Question: I'm trying to get an image using an intent but when I select the image, my application closes immediately.
This is my actual code:
'''
private void capturarFoto() {
String nameFoto = DateFormat.format("yyyy-MM-dd_hhmmss", new Date()).toString();
caminhoFoto = new File(Environment.getExternalStorageDirectory(),nameFoto);
Intent intent = new Intent(MediaStore.ACTION_IMAGE_CAPTURE);
intent.putExtra(MediaStore.EXTRA_OUTPUT, Uri.fromFile(caminhoFoto));
getActivity().startActivityForResult(intent, 1);
}
'''
It should call 'onActivityResult' method after image selection, but unfortunately closes without any error in Logcat.
Is there something wrong?

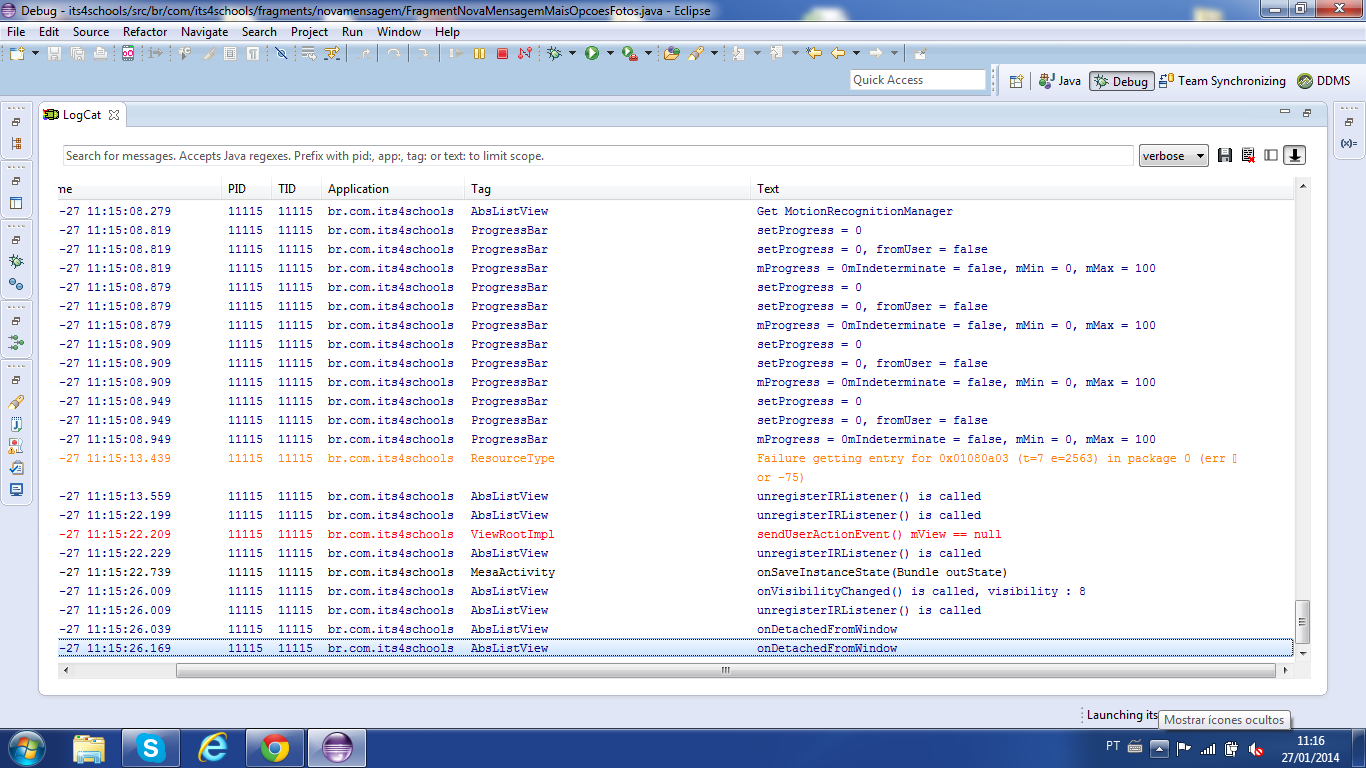
Answer: Please replace 'getActivity().startActivityForResult(i, 1);' with
'''
startActivityForResult(i, 1);
'''
Then overwrite 'onActivityResult()' in your fragment, and in your activity like this
'''
@Override
public void onActivityResult(int requestCode, int resultCode, Intent data) {
super.onActivityResult(requestCode, resultCode, data);
}
'''
and check with a breakpoint if the execution gets in any of them.